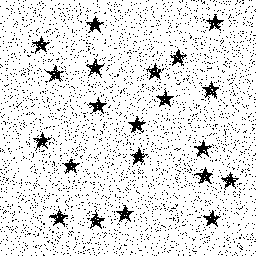
Squares: 0
Triangles: 0
Stars: 21
Total shapes: 21